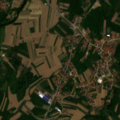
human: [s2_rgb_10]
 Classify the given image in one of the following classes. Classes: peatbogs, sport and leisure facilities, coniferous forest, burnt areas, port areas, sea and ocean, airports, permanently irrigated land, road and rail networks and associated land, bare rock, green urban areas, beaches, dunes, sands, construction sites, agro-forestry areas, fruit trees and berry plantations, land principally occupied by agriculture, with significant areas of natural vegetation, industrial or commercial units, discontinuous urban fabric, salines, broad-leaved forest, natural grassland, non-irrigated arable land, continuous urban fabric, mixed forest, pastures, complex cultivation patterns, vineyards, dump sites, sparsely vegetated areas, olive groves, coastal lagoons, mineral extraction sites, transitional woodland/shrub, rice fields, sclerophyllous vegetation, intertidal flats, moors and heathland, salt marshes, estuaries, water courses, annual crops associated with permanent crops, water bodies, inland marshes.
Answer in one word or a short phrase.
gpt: discontinuous urban fabric, non-irrigated arable land, complex cultivation patterns, land principally occupied by agriculture, with significant areas of natural vegetation